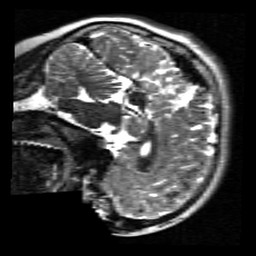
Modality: T2w
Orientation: sagittal
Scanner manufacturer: siemens
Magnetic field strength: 3 T
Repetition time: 7.14 s
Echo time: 0.109 s